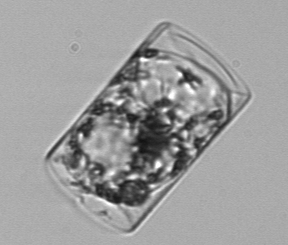
Label: Guinardia_flaccida